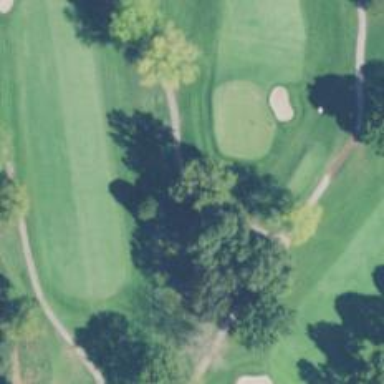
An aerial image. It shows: Path used for both walking and golf.